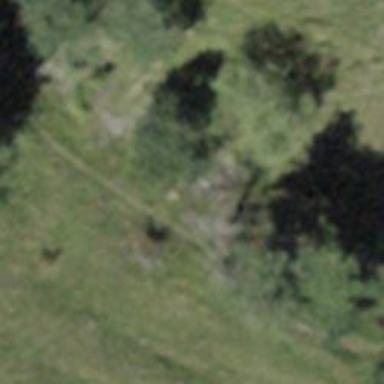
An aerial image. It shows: Ground path.